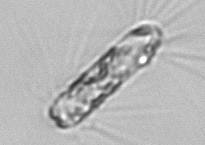
Label: Corethron_hystrix